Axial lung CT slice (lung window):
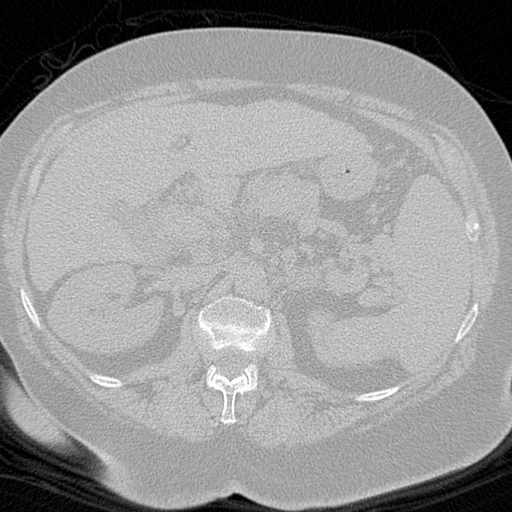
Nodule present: no